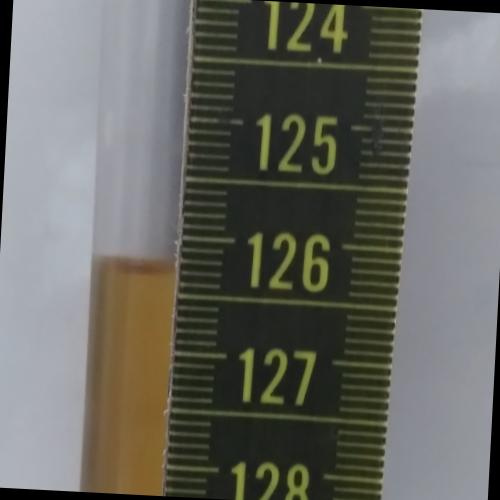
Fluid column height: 126.3 cm